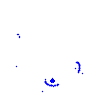
Particle: pion